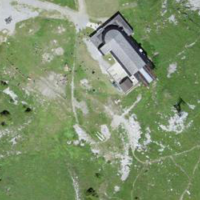
EUNIS habitat code: 23
Species observed at this site:
Aster alpinus
Oenanthe oenanthe
Turdus philomelos
Sylvia borin
Anthus spinoletta
Vaccinium myrtillus
Prunella modularis
Turdus viscivorus
Carduelis citrinella
Dactylorhiza viridis
Pica pica
Phoenicurus ochruros
Nucifraga caryocatactes
Tussilago farfara
Aglais urticae
Linaria cannabina
Anemonastrum narcissiflorum
Lyrurus tetrix
Lotus corniculatus
Fringilla coelebs
Aythya fuligula
Turdus torquatus
Turdus merula
Papilio machaon
Tachymarptis melba
Turdus pilaris
Pyrrhocorax graculus
Motacilla alba